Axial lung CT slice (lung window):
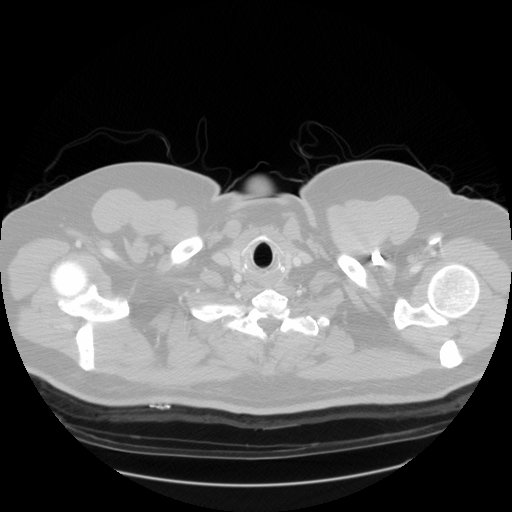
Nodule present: no